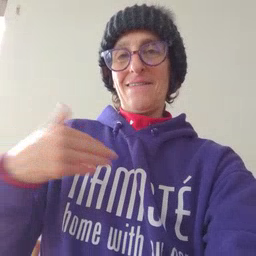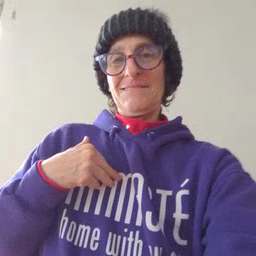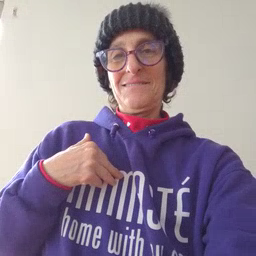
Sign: have